Question: What is Git?
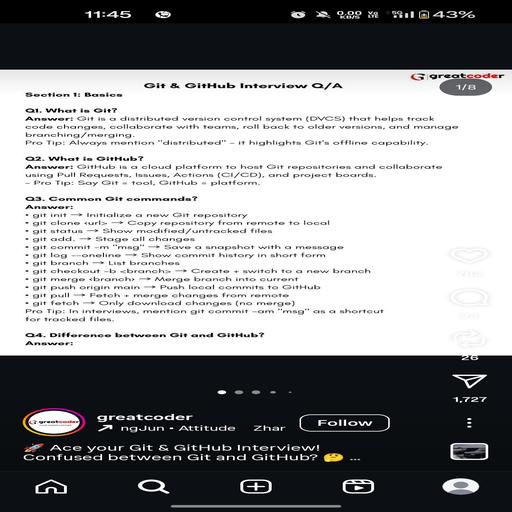
Answer: Version control system